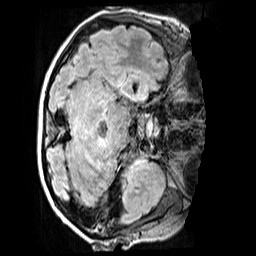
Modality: FLAIR
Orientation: axial
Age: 11
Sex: male
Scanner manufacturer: siemens
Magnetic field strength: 3 T
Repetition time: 5 s
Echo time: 0.388 s